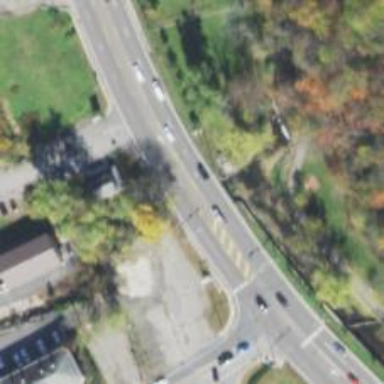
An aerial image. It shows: Primary highway bridge with asphalt surface. There is sidewalk on the left.